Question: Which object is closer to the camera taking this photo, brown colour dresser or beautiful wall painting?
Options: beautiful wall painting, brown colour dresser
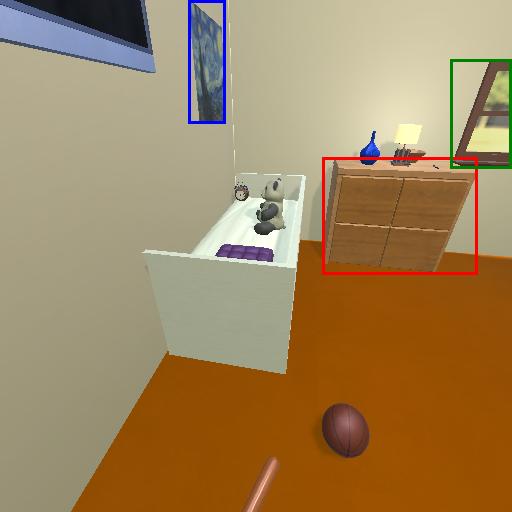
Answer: beautiful wall painting